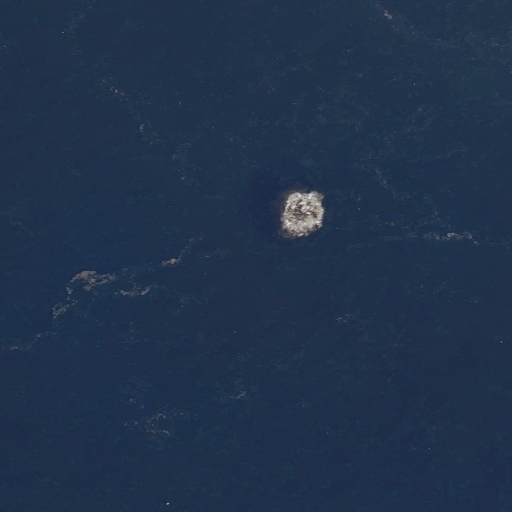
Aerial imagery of bar in Maine named Card Ledge containing only open water